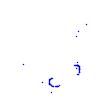
Particle: proton